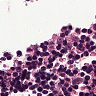
Metastatic tissue present: yes